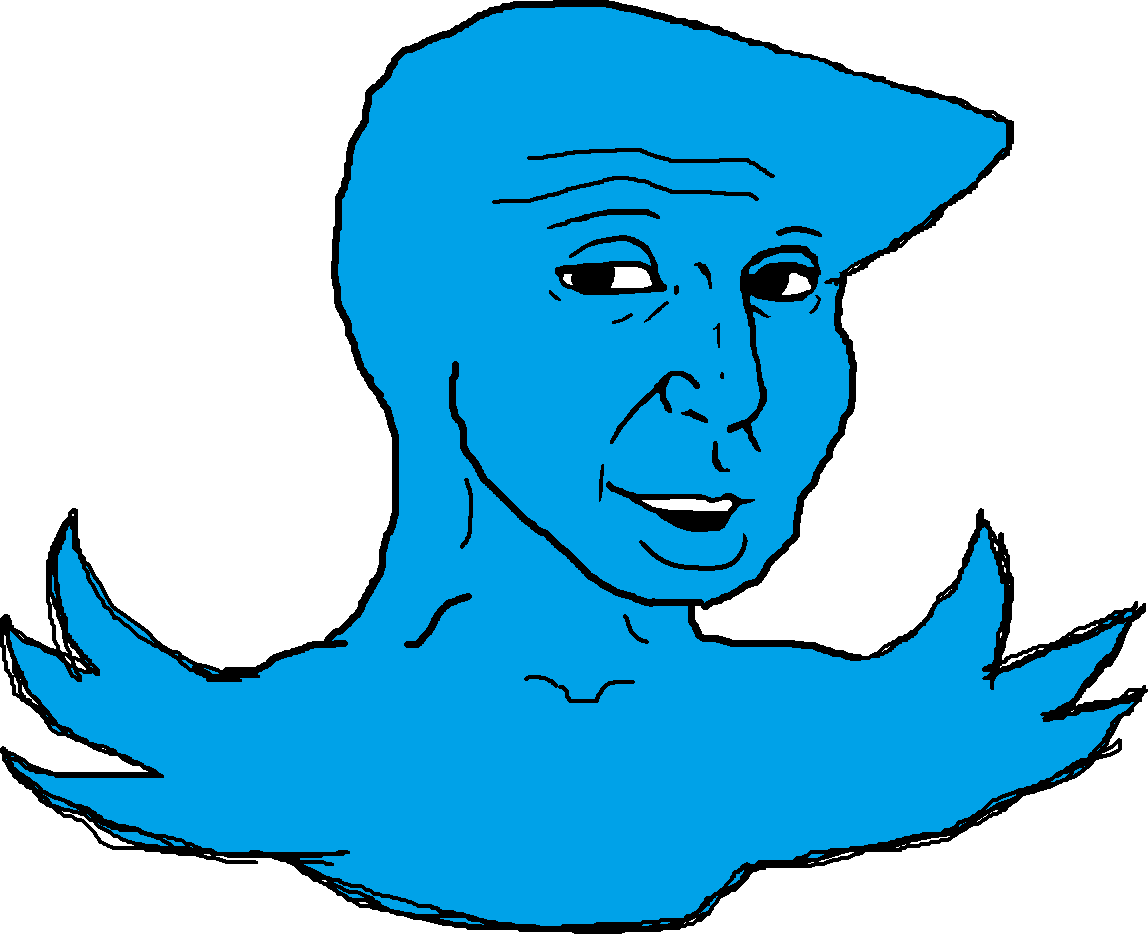
Label: 5_Groomer